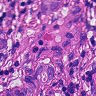
Metastatic tissue present: yes